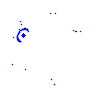
Particle: pion